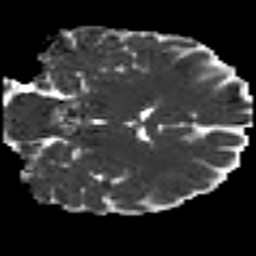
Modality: MD
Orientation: coronal
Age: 26
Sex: male
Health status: healthy
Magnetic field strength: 3 T
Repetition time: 8.4 s
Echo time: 0.0926 s